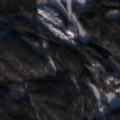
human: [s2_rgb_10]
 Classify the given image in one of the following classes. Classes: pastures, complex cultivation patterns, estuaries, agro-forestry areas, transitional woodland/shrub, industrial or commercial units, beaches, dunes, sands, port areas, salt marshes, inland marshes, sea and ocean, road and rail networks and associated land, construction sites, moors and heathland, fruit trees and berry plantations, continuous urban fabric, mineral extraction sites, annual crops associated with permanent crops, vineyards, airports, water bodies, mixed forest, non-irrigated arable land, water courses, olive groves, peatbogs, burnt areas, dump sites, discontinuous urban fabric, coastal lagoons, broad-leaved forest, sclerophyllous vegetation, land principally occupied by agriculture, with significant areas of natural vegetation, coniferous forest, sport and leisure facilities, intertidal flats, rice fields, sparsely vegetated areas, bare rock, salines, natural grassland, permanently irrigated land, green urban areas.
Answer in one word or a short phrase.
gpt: coniferous forest